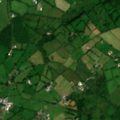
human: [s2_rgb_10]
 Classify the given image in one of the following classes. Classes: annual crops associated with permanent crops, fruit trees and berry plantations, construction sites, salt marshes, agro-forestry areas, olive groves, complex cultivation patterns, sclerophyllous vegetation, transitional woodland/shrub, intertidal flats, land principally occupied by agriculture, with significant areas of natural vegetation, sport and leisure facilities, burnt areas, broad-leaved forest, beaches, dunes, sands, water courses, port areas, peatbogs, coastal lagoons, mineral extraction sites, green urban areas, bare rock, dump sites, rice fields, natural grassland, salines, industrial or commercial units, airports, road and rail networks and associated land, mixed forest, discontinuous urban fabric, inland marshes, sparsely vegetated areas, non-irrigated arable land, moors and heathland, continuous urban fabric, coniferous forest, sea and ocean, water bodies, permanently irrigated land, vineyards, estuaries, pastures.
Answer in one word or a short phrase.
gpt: pastures, land principally occupied by agriculture, with significant areas of natural vegetation